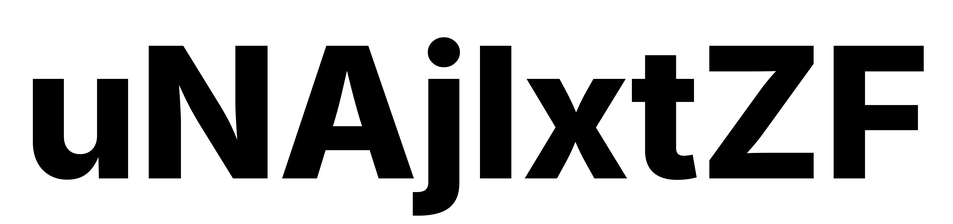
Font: Inter_ExtraBold